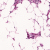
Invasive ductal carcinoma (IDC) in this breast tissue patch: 0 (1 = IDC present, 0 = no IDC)